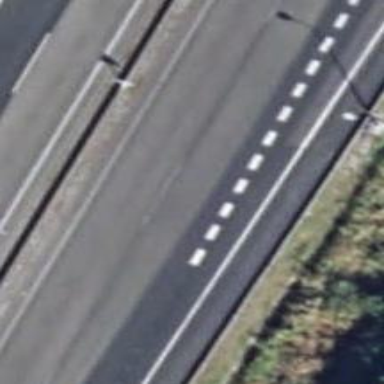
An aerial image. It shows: Motorway junction.